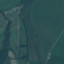
Land use / land cover: Pasture